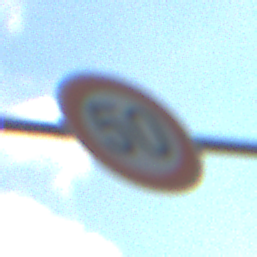
Verkehrszeichen: Geschwindigkeit50
Umgebung: Outdoor, RoadRail
Tageszeit: SunriseSunset
Wetter: PartlyCloudy
Licht: Natural
Jahreszeit: NotSpecified
Kontrast: LowContrast